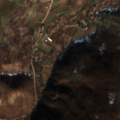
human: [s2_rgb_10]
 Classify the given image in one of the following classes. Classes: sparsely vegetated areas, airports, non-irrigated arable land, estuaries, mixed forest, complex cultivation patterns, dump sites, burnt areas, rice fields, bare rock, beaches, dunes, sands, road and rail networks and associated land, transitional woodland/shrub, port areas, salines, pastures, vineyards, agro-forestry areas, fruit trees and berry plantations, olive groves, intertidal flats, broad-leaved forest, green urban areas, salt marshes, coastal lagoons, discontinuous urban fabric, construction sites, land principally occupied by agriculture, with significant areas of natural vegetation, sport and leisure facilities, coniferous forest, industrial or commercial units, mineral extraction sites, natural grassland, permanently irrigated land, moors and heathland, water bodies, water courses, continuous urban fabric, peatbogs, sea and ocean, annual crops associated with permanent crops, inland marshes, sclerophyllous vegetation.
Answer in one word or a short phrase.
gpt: non-irrigated arable land, land principally occupied by agriculture, with significant areas of natural vegetation, broad-leaved forest